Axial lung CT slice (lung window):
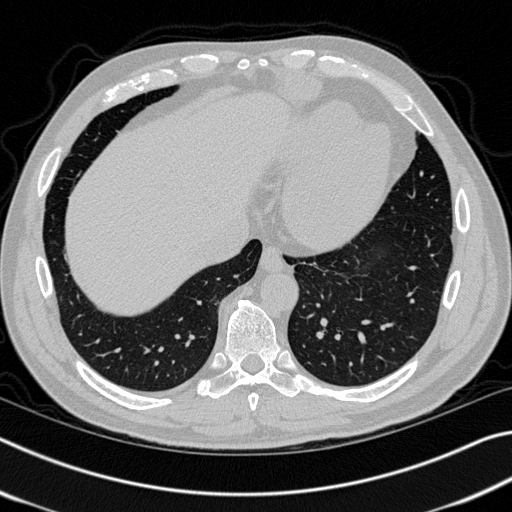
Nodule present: no